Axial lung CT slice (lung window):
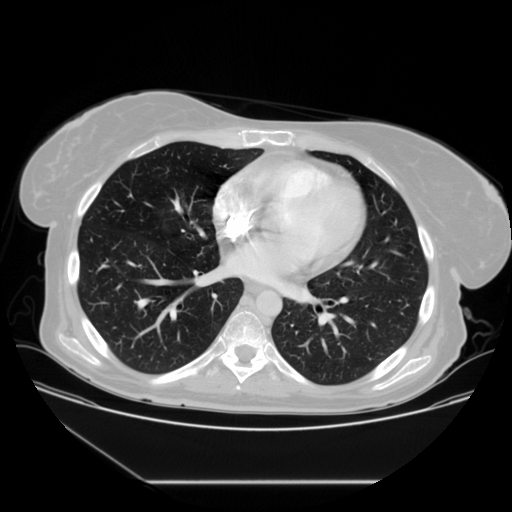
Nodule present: no